Field crop: maize
Growth stage: 2
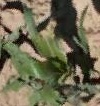
Species: maize